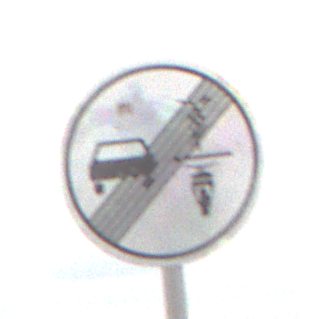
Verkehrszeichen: EndeVerbotUeberholenEinspurigeFahrzeuge
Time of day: MorningAfternoon
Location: Outdoor (Nature)
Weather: Overcast
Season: NotSpecified
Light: Natural